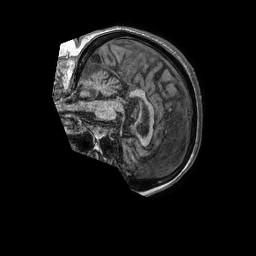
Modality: T1w
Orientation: sagittal
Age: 85
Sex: female
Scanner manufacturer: philips
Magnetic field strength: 1.5 T
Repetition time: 0.007569 s
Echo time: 0.003451 s